Question: I found <URL> and my question is... Is it possible to change communication and neighborhood in this program as here?

I need partition a 2D array into 4 blocks between processors (on each of them only one process should work). Additional i must use lattice model stencil (9 points), not so as in conway game of life (5 point stencil)
Im not sure, whether 2d cartesian virtual topology in MPI provides the use more than 4 directions for exchange data. Maybe I should use graph? And I don't know how and I can't find any information about exchange data in diagonal directions between tiles/halo/ghosts. Somebody can explain this? I really need help :(
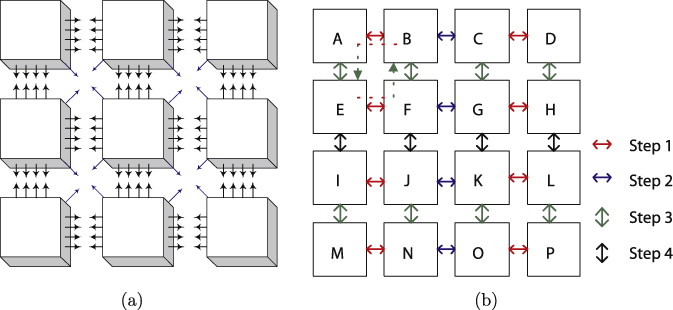
Answer: Virtual topology in MPI is just a mechanism for mapping abstract coordinates to ranks and vice versa. That two processes are not neighbours in a Cartesian topology does not prevent them at all from communicating.
The reason you are not finding any information on diagonal halo exchange is because it is not at all necessary to do it explicitly as it happens as a side effect of the regular halo exchange when the local halo cells are also included in the exchange.
The following illustrates how a typical 2D halo exchange is implemented. Pay close attention to how the elements denoted with capital letters move. The source columns/rows are marked with double 'v'/'<' and the destination ones with single 'v'/'<'.
Initial configuration
'''
...... ...... ......
.aaaa. .bbbb. .cccc.
.aaaa. .bbbb. .cccc.
.aaaA. .BbbB. .Cccc.
...... ...... ......
...... ...... ......
.dddD. .EeeE. .Ffff.
.dddd. .eeee. .ffff.
.dddd. .eeee. .ffff.
...... ...... ......
'''
Halo exchange in positive direction along the first dimension:
'''
v v
v v v v
...... ...... ......
.aaaa. abbbb. bcccc.
.aaaa. ---> abbbb. ---> bcccc.
.aaaA. ABbbB. BCccc.
...... ...... ......
...... ...... ......
.dddD. DEeeE. EFfff.
.dddd. ---> deeee. ---> effff.
.dddd. deeee. effff.
...... ...... ......
'''
Halo exchange in negative direction along the first dimension:
'''
v v
v v v v
...... ...... ......
.aaaab abbbbc bcccc.
.aaaab <--- abbbbc <--- bcccc.
.aaaAB ABbbBC BCccc.
...... ...... ......
...... ...... ......
.dddDE DEeeEF EFfff.
.dddde <--- deeeef <--- effff.
.dddde deeeef effff.
...... ...... ......
'''
Halo exchange in positive direction along the second dimension:
'''
...... ...... ......
.aaaab abbbbc bcccc.
.aaaab abbbbc bcccc.
.aaaAB ABbbBC BCccc. <<
...... ...... ......
| | |
v v v
.aaaAB ABbbBC BCccc. <
.dddDE DEeeEF EFfff.
.dddde deeeef effff.
.dddde deeeef effff.
...... ...... ......
'''
Halo exchange in negative direction along the second dimension:
'''
...... ...... ......
.aaaab abbbbc bcccc.
.aaaab abbbbc bcccc.
.aaaAB ABbbBC BCccc.
.dddDE DEeeEF EFfff. <
^ ^ ^
| | |
.aaaAB ABbbBC BCccc.
.dddDE DEeeEF EFfff. <<
.dddde deeeef effff.
.dddde deeeef effff.
...... ...... ......
'''
It is important that for halo exchanges along all dimensions after the first one the entire slab, including the local halo cells, is exchanged. For simplicity, one usually includes the halo cells in the first exchange too.
Each step could be easily implemented using a single 'MPI_Sendrecv' call. Thus, one needs two 'MPI_Sendrecv' per direction for a total of four calls in the 2D case. Ranks to send to/receive from are easily obtainable using 'MPI_Cart_shift'. Another MPI feature that has to be used is vector datatypes ('MPI_Type_vector'), which allows for accessing columns of C/C++ arrays. With three- or higher-dimensional topologies the 'MPI_Type_create_subarray' function comes handy.